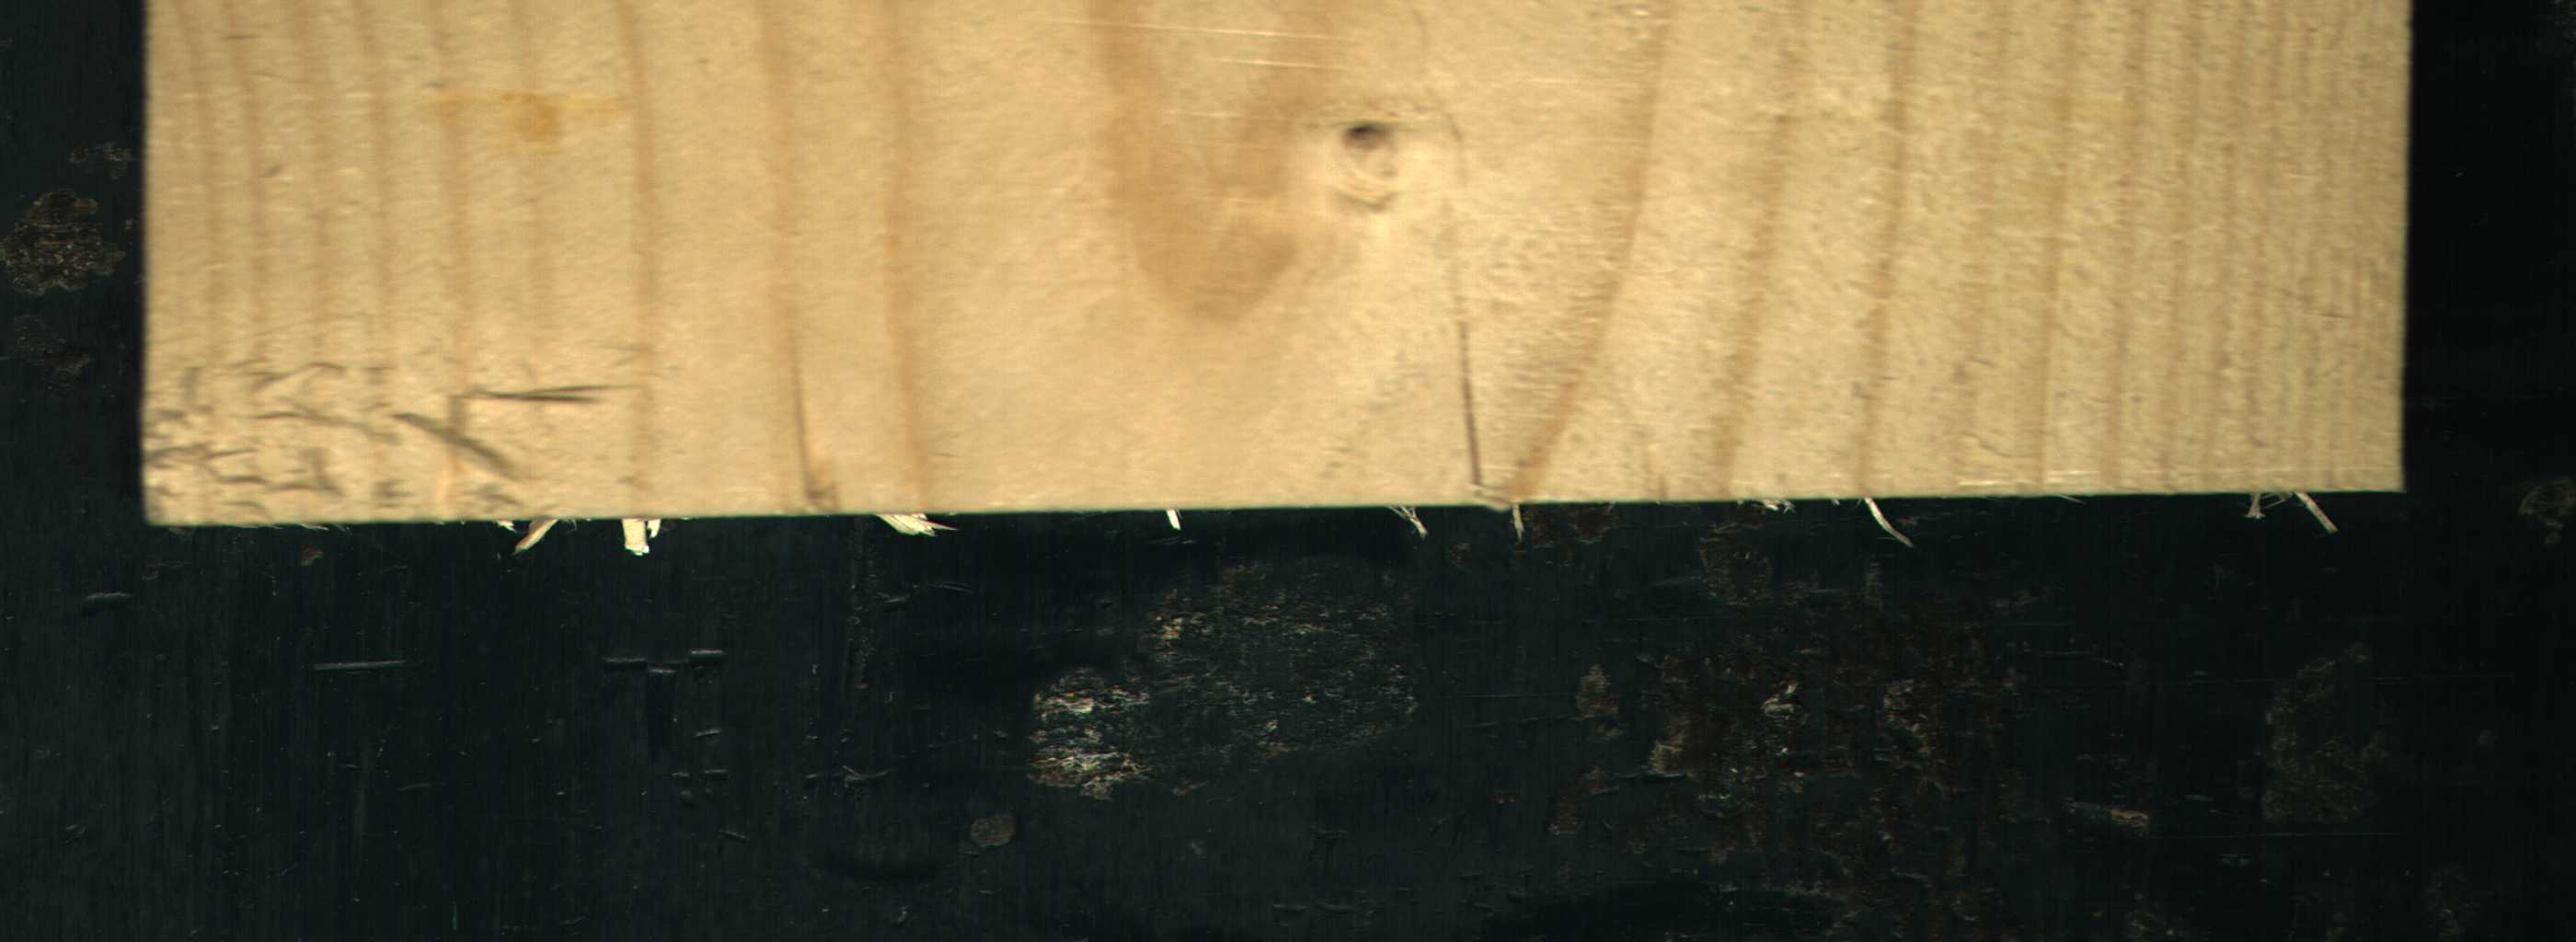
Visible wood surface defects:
Crack
Live_Knot